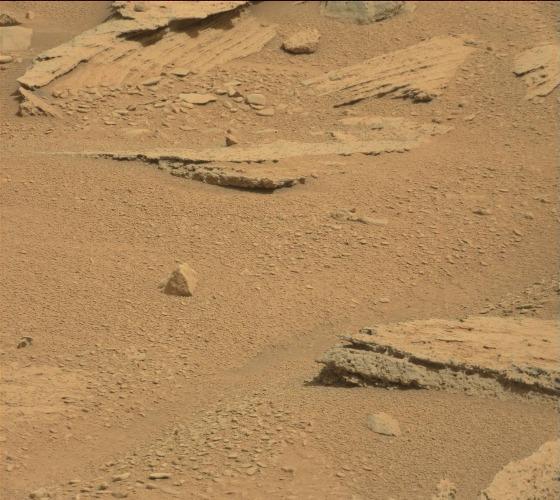
Terrain classes present: Bedrock, Gravel / Sand / Soil, Rock, Shadow